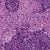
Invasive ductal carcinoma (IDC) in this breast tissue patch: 1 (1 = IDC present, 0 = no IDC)